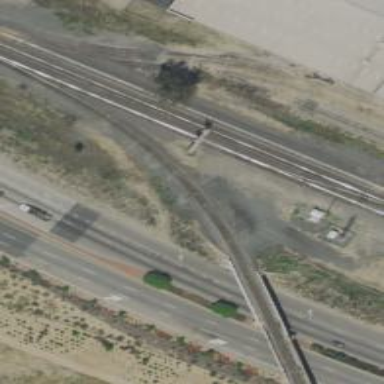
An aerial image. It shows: Railway siding with rails.